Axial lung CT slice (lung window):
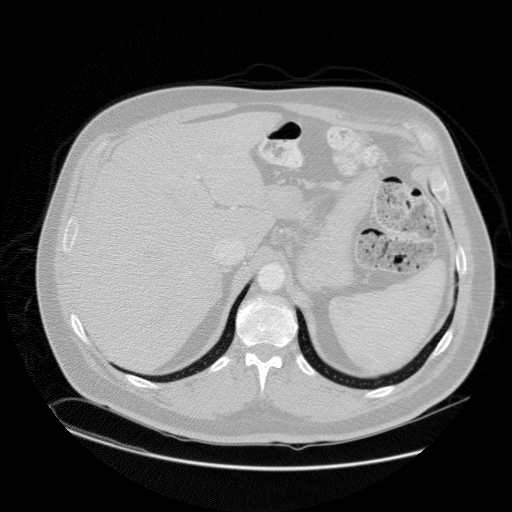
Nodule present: no